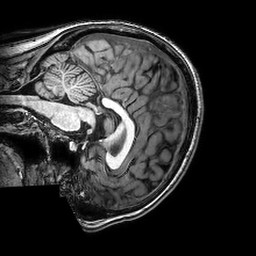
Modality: T1w
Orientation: sagittal
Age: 20
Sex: female
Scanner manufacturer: philips
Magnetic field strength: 3 T
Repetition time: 0.008164 s
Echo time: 0.00373 s